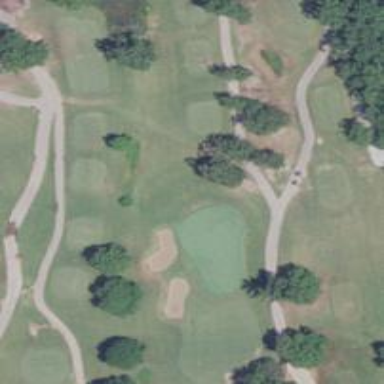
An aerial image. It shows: Golf hole.